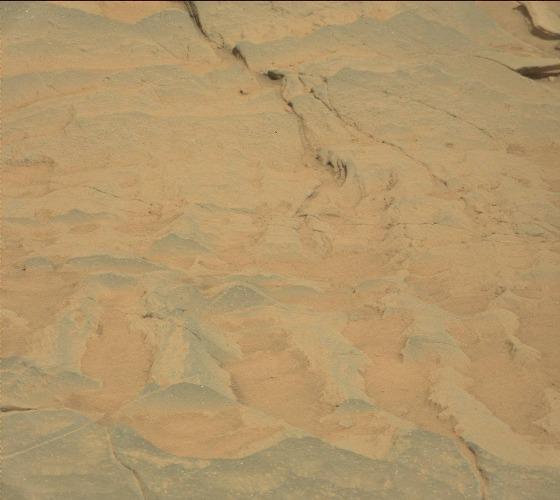
Terrain classes present: Bedrock, Rock, Shadow